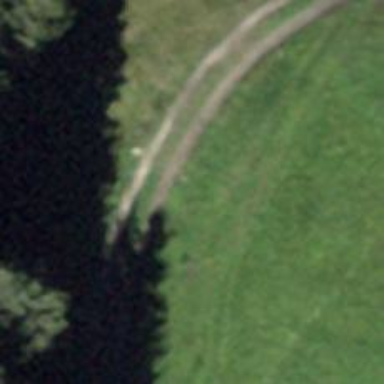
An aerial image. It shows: Hike trail designed for classic cross-country skiing.